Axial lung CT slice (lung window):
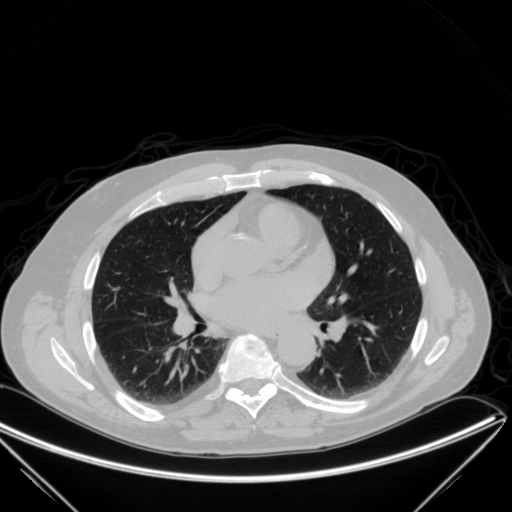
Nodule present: no